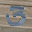
Label: 3